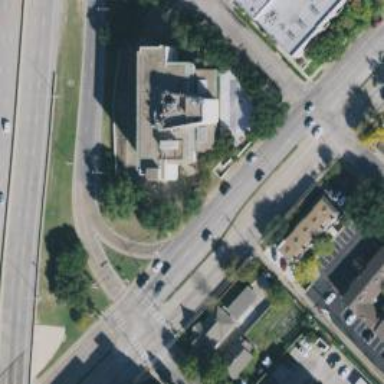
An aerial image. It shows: Secondary road with separate sidewalks.